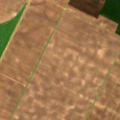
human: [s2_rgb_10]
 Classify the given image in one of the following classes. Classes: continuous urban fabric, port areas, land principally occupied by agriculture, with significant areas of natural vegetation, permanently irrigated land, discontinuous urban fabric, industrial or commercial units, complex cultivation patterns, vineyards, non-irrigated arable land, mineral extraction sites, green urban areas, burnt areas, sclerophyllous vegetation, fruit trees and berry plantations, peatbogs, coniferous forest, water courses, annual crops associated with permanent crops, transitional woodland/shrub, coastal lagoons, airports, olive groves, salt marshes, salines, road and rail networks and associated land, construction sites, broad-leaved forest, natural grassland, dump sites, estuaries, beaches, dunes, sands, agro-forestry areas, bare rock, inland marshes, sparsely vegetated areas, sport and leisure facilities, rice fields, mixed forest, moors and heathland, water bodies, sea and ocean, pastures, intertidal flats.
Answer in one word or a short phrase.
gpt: non-irrigated arable land